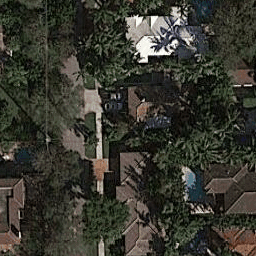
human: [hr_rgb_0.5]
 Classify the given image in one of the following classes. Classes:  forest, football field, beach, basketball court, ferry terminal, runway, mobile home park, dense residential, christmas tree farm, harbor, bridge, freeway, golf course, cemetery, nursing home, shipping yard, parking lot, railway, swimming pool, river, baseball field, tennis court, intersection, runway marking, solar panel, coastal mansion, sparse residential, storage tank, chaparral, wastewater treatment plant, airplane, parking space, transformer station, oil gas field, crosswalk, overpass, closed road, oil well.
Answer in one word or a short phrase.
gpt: coastal mansion